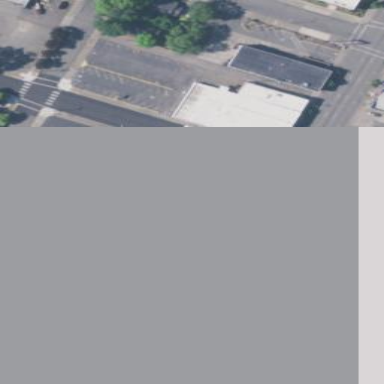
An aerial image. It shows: Commercial building.